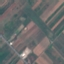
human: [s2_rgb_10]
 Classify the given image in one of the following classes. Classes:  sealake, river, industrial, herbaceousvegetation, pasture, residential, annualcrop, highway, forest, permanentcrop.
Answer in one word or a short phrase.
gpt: PermanentCrop